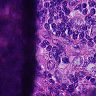
Metastatic tissue present: yes